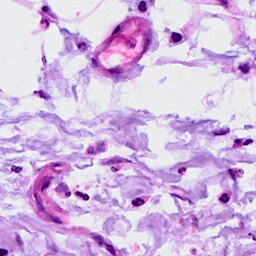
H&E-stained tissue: Breast